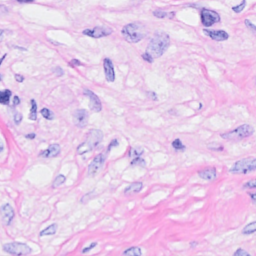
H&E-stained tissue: Breast